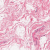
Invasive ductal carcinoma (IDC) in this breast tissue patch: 0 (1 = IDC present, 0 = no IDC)